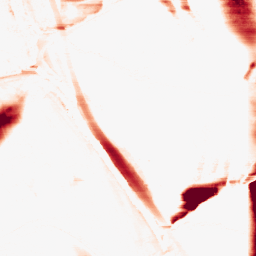
Category: morphological
Decomposition family: morphological_rect
Decomposition parameters: operation: opening
width: 50
height: 3
Upsampling method: cubic_catmull_rom
Upsampling parameters: scale: 2
Upsampling scale: 2